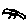
Label: bird